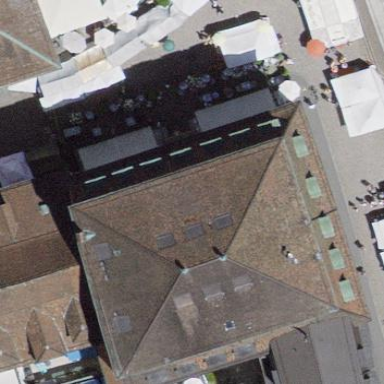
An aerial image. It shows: The building has hipped roof made of roof tiles.